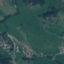
Land use / land cover: Pasture